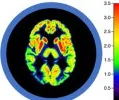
Box-and-whisker plot showing the regional 11C-UCB-J binding for the control group (grey) and scatter plot for DLB patient 1 (amyloid-negative, red) and DLB patient 2 (amyloid-positive, blue). Asterisk symbol indicates the regions with significant decrease for DLB (FDR-corrected p < 0.05). On the right, mean axial 11C-UCB-J scan for controls (grey medallion), DLB patient 1 (red) and DLB patient 2 (blue).
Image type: radiology (mri)